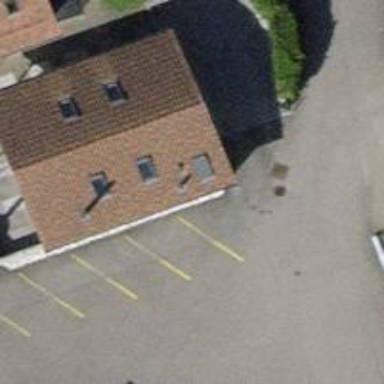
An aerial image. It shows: Building with gabled roof made of brown roof tiles. The roof is oriented along the structure of the building.